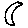
Label: moon